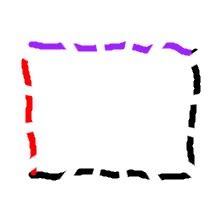
Shape: rectangle